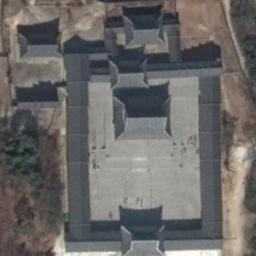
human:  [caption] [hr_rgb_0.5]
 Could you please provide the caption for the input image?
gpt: There are some trees near the palace .

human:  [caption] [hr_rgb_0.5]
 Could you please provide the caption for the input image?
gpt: The palace is on the open place .

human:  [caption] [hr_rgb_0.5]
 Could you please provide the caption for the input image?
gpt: The dark gray palace has a courtyard and some rectangular palaces .

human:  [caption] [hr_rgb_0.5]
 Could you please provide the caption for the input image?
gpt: The roofs of palaces are all black, And the whole looks like a rectangle .

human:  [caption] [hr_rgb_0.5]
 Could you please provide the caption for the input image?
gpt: There are some green trees beside the palace with black roofs .